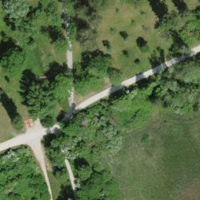
EUNIS habitat code: 45
Species observed at this site:
Equisetum hyemale
Lysimachia nummularia
Aesculus hippocastanum
Corylus avellana
Prunus padus